Question: I recently stumbled upon <URL> of using text with a limited width and a height equal to, or greater than, the containing HTML page. It all looked good until I checked the source...
There were two wrappers(!) for the content. I realized that if I tried to change the padding of the inner wrapper, the '<h1>' inside both of them suddenly broke free and pushed both of them downward.

Is there any better workaround for this padding issue? With no padding, margins behave unpredictably. There's no way I know of to subvert this... not even 'overflow:auto' would work without requiring another wrapper to keep the page's content from becoming its own narrow scrollable area.
<URL> with a couple potential solutions.
- Solution 1: Requires an extra wrapper, which in turn requires its own extra padding. (Attempting to add padding into the '<body>' results in a bit of a mess.)- Solution 2: Requires an enumeration of all the possible elements that could cause the content to balloon out: h1-h6, ul, ol, etc...
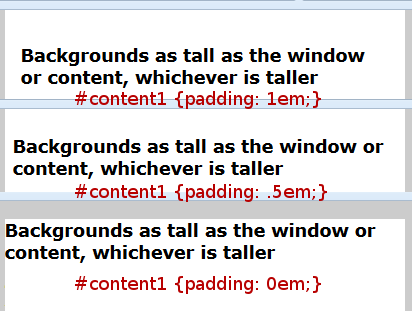
Answer: The problem is that 'h1' has some 'top-margin', which collapses to '.wrapper'.
You can avoid that inserting a pseudoelement between the top of '.wrapper' and the 'h1':
'''
.wrapper:before{
content: '';
display: table;
}
'''
Alternatively, you can also try 'display: inline-block' (note it could produce additional space because of 'line-height'), or 'display: block; height: 1px'.
'''
html,body {
margin:0; padding:0; height:100%
}
html {
background-color: gray;
}
body {
background-color: white;
font-family: verdana, arial;
max-width: 300px;
height: 100%;
margin:0 auto;
}
.wrapper:before{
content: '';
display: table;
}
'''
'''
<div class="wrapper">
<h1>README</h1>
The top margin of the word README extends above the content of this text.
</div>
'''